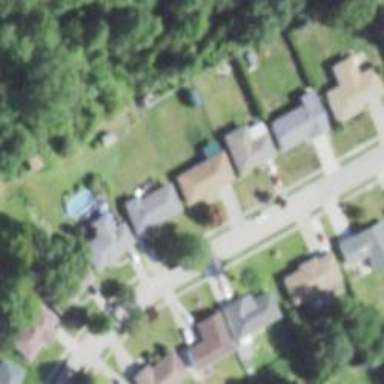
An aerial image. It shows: Neighborhood.